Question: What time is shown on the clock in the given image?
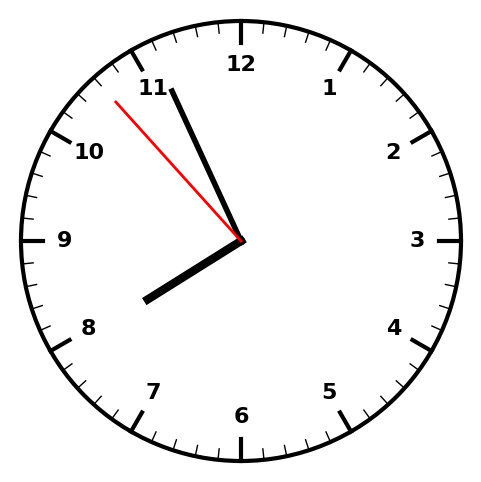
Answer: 07:55:53